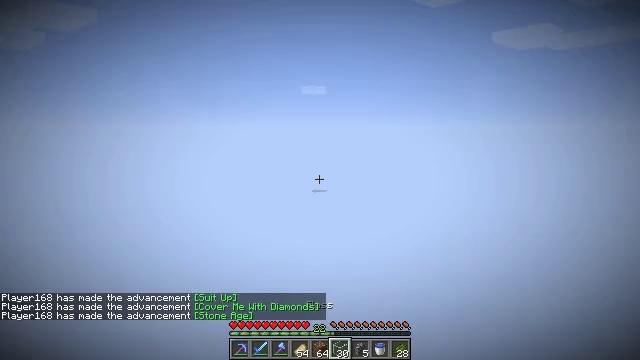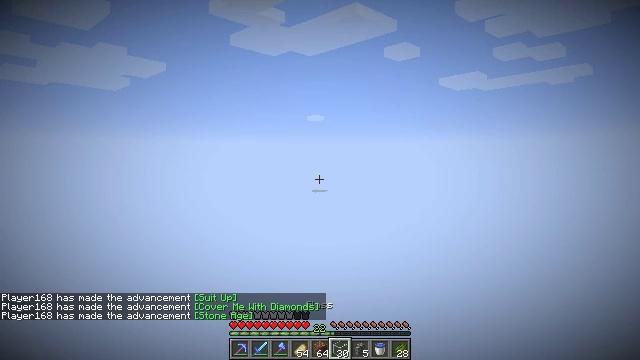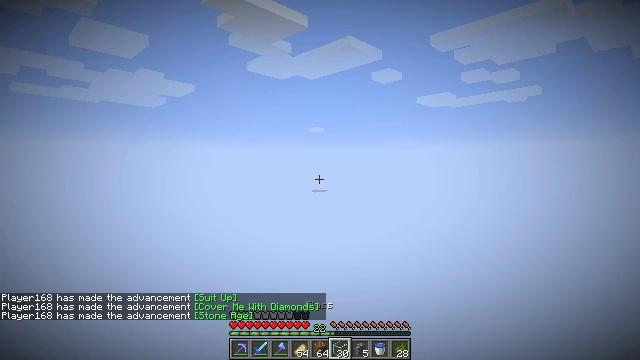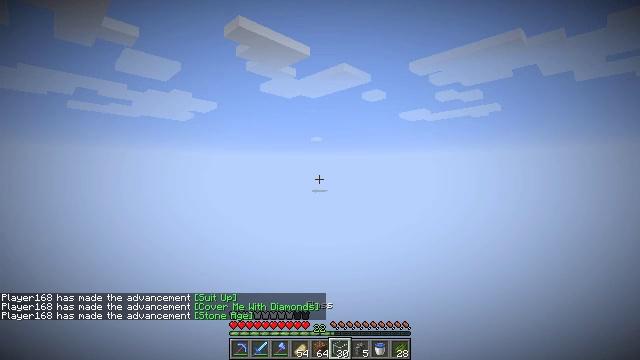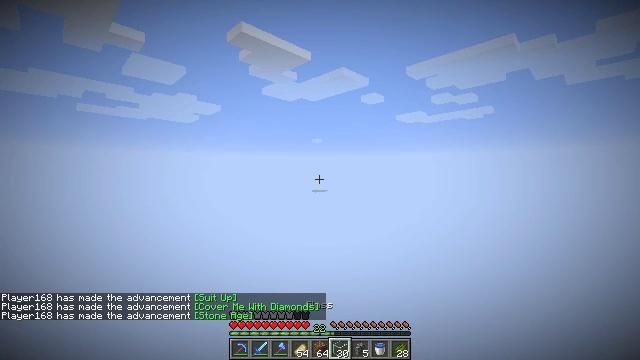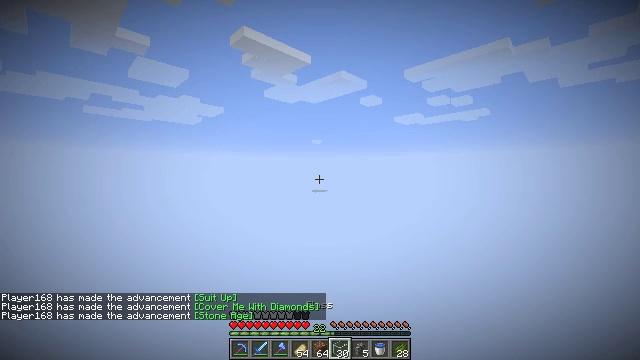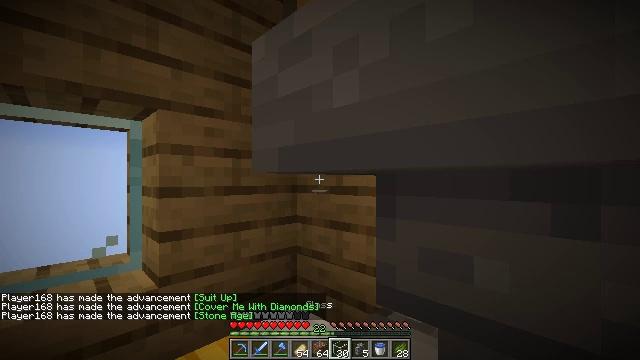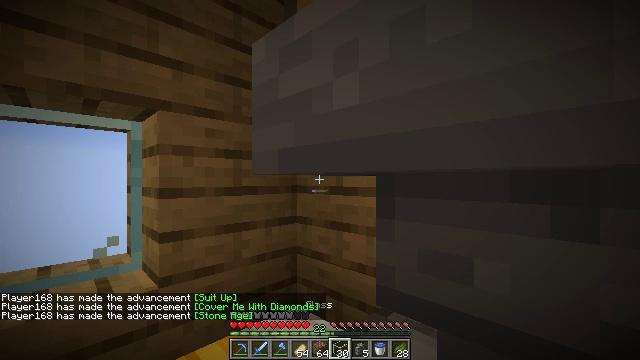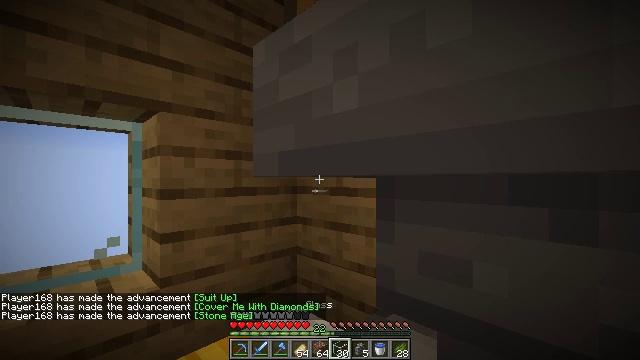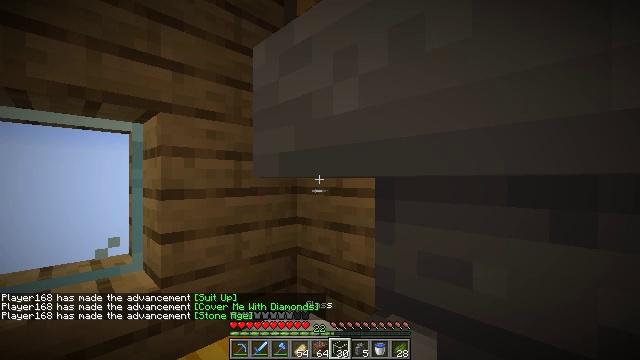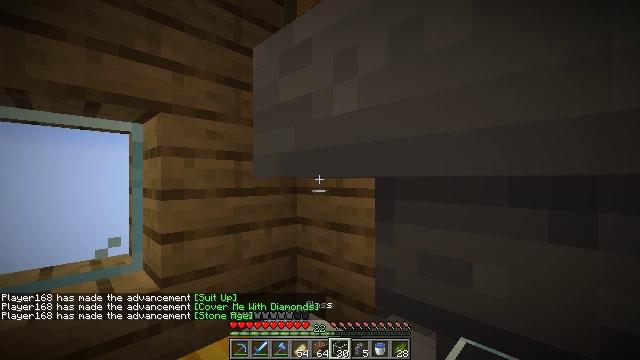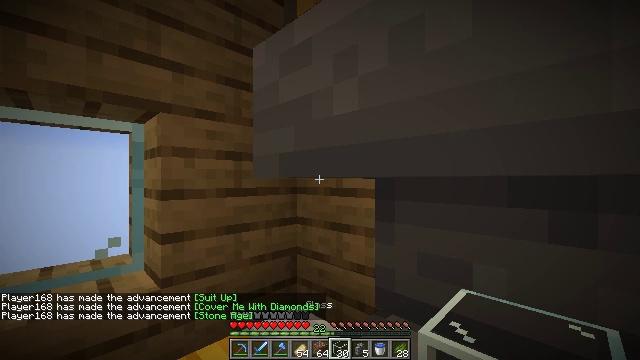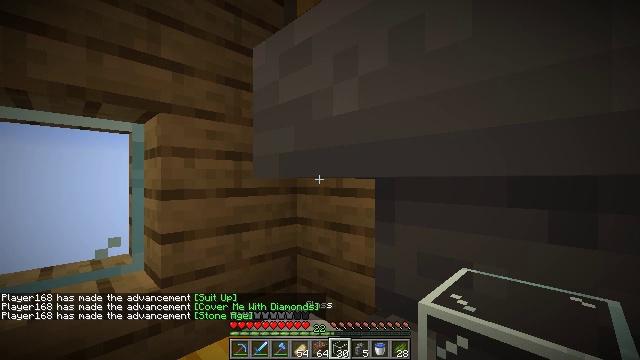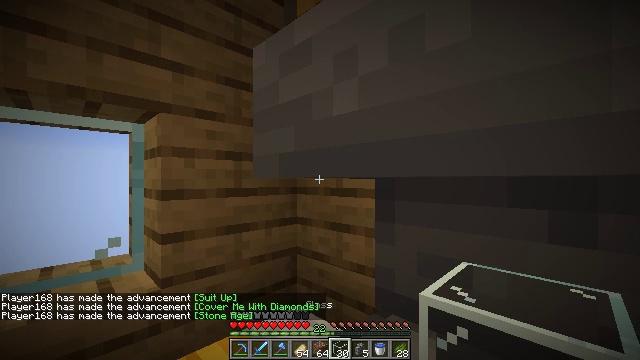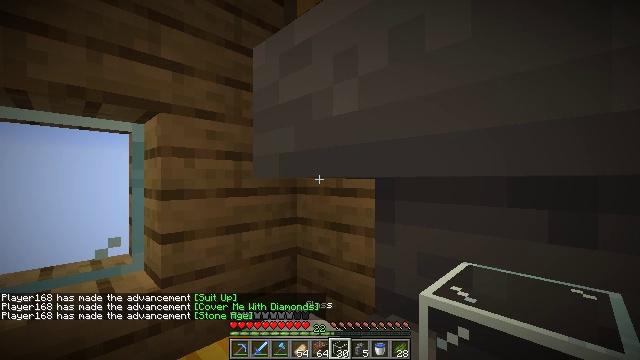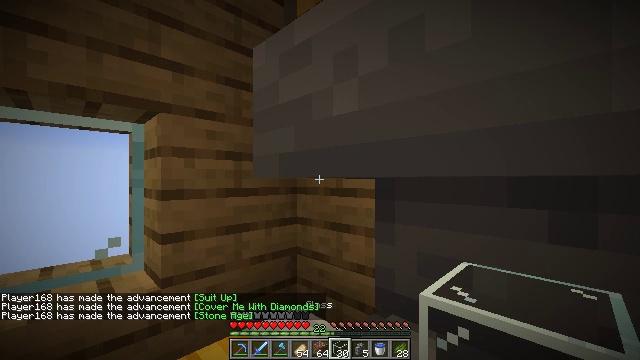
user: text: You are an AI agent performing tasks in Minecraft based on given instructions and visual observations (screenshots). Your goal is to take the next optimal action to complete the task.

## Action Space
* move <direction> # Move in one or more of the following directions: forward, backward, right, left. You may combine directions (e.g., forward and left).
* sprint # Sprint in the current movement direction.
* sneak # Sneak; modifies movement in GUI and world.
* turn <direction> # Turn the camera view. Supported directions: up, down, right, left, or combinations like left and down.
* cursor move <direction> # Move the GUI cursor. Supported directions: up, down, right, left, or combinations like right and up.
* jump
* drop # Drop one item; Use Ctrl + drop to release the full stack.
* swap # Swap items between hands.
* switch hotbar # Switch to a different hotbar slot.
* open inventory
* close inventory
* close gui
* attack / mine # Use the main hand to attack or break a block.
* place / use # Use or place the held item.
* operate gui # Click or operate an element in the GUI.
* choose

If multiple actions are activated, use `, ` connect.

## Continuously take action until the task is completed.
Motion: motion action
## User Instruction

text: Interact with the crafting table to obtain an emerald.
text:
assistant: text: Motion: no_op
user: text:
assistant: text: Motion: no_op
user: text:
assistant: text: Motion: no_op
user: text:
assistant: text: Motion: no_op
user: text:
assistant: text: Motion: no_op
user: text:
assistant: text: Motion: no_op
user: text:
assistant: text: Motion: no_op
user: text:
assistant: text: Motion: no_op
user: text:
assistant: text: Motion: no_op
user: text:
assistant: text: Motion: no_op
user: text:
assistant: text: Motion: no_op
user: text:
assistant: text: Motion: no_op
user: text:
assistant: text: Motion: no_op
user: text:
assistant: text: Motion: no_op
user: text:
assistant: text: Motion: no_op
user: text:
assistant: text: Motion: no_op
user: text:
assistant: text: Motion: no_op
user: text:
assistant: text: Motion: no_op
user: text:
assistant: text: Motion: no_op
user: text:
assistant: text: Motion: no_op
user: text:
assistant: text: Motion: no_op
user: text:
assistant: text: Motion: no_op
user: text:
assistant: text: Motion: no_op
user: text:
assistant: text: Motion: no_op
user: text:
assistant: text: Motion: no_op
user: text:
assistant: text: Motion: no_op
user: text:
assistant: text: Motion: no_op
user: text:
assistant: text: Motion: no_op
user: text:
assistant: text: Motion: no_op
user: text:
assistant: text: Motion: no_op